Interaction volume radius: 5 \u00c5
Interaction volume height: 20 \u00c5
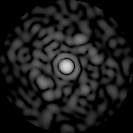
Disorder parameter: 0.8257